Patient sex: M
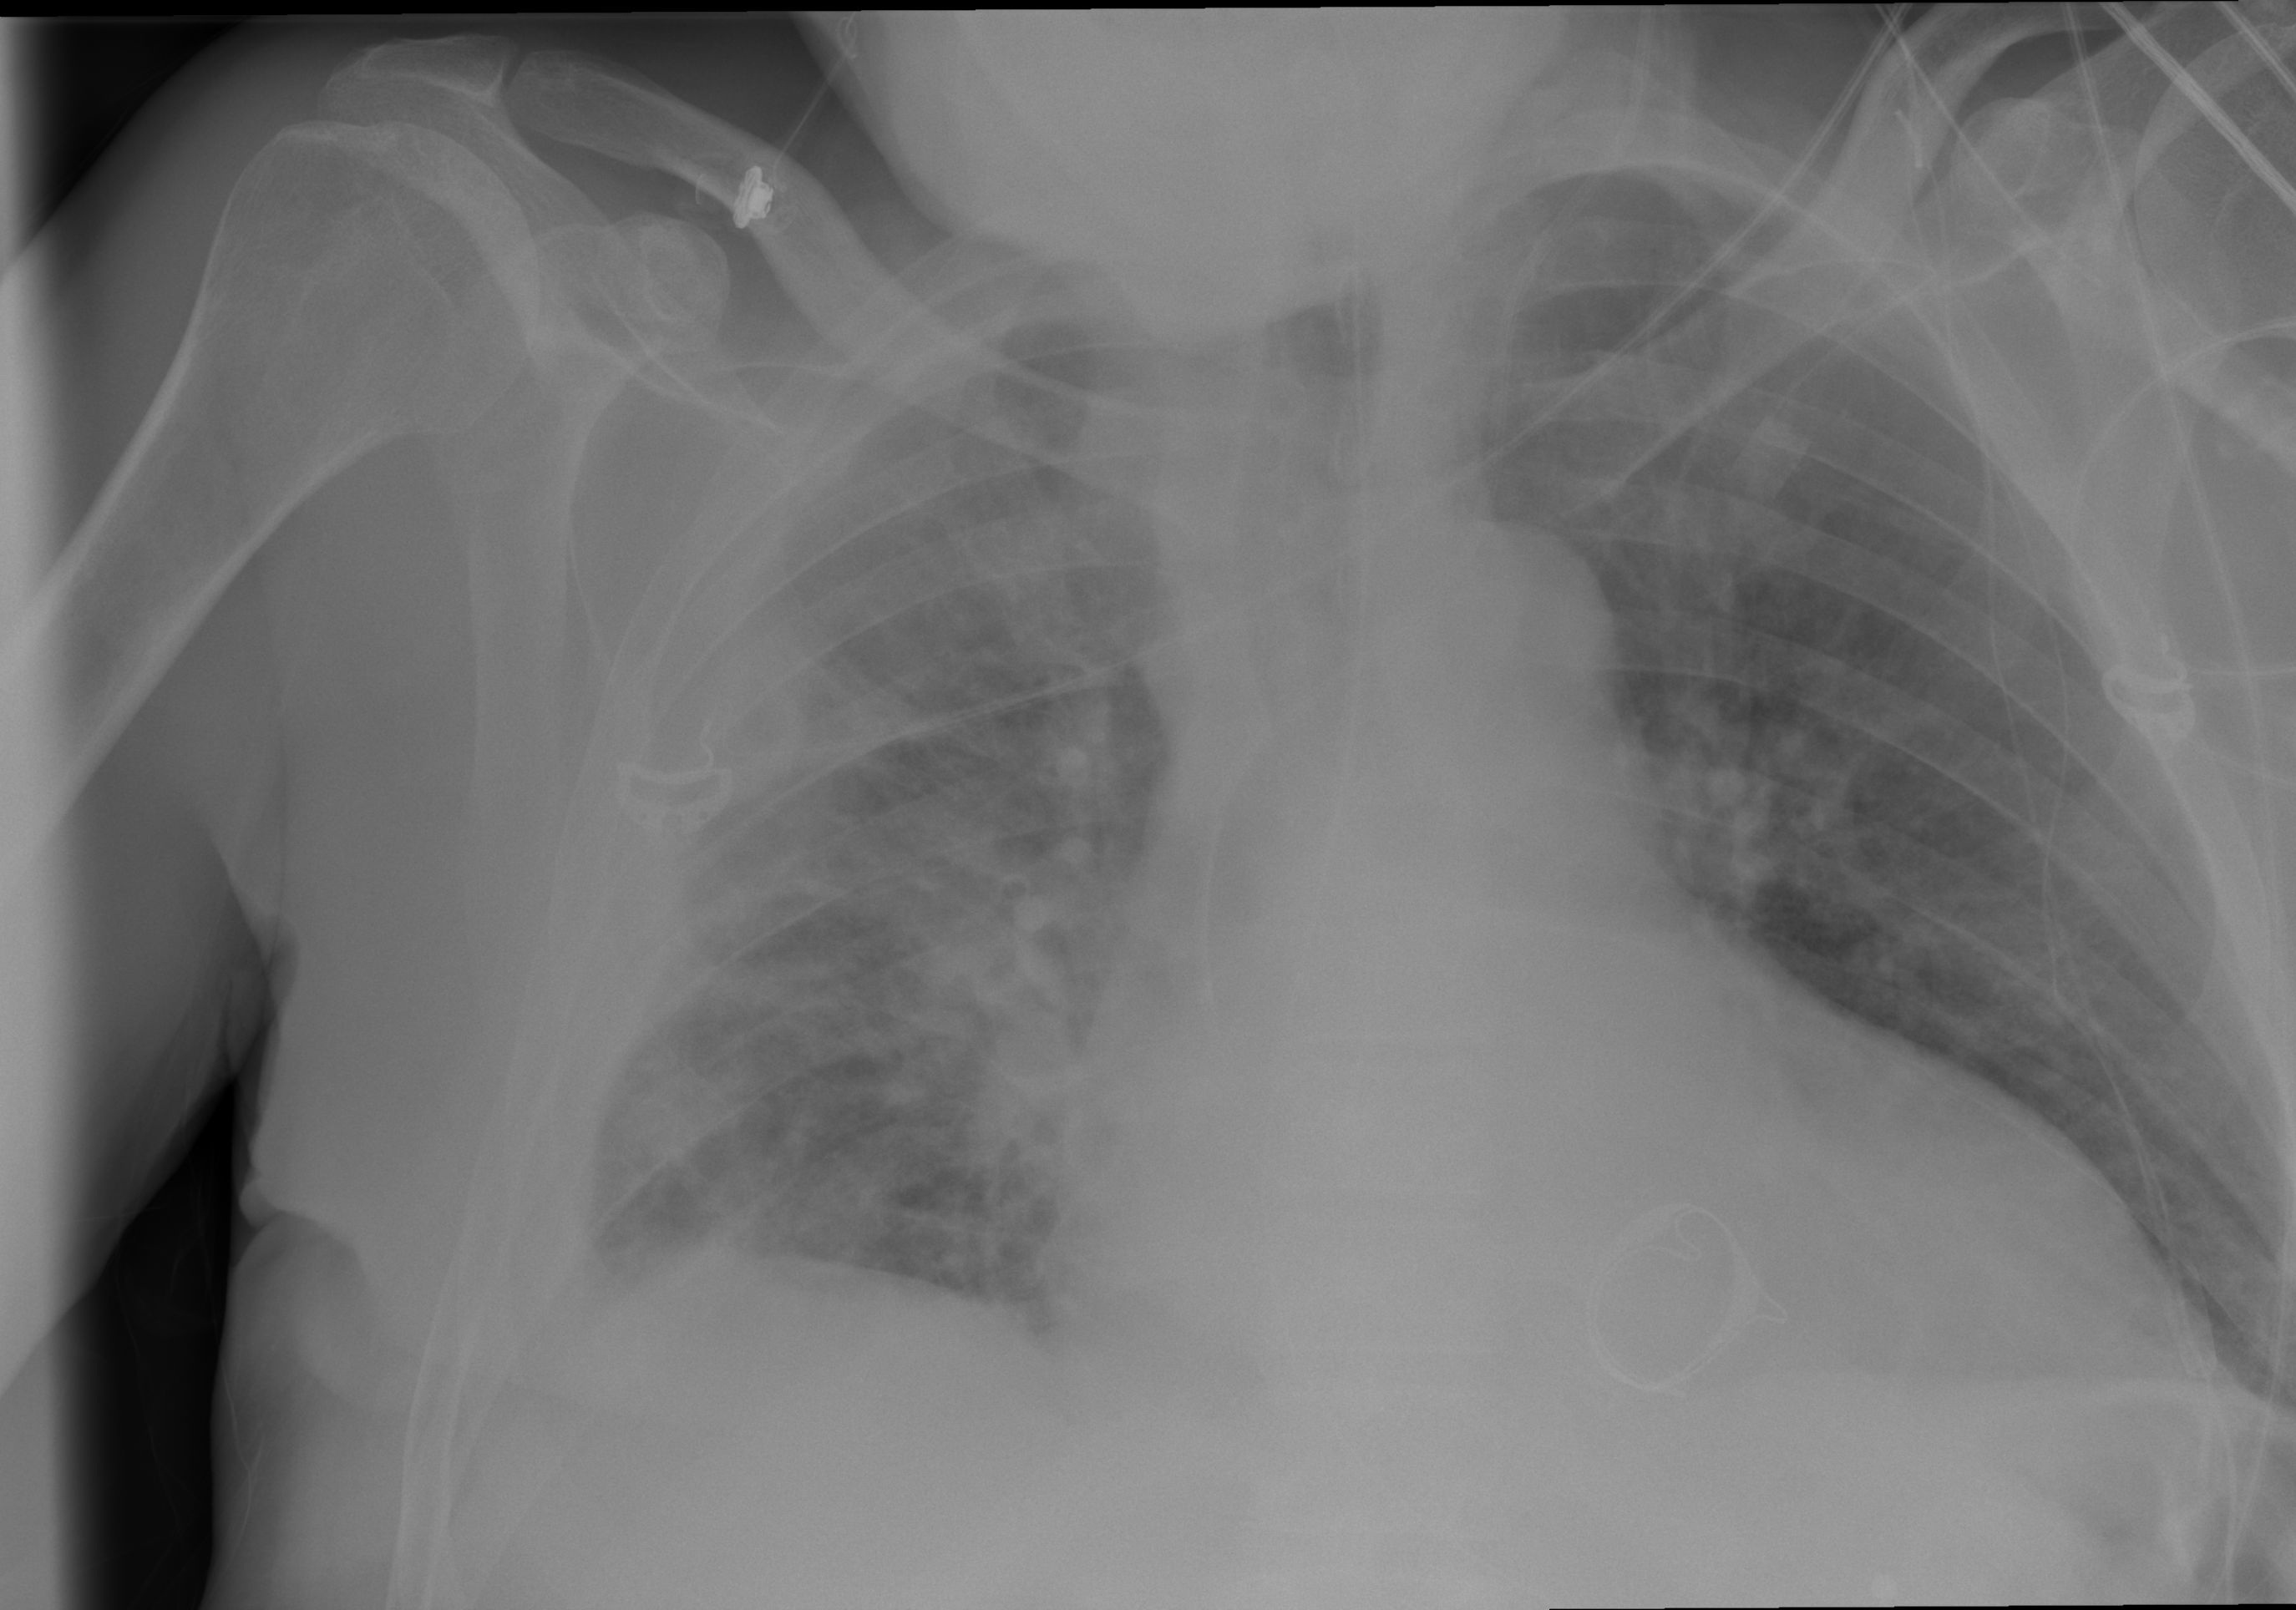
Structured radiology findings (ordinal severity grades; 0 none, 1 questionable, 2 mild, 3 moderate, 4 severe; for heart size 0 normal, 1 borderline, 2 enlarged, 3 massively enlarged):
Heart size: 2
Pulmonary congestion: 1
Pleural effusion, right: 2
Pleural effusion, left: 0
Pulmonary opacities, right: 2
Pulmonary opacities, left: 0
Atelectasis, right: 2
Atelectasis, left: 0